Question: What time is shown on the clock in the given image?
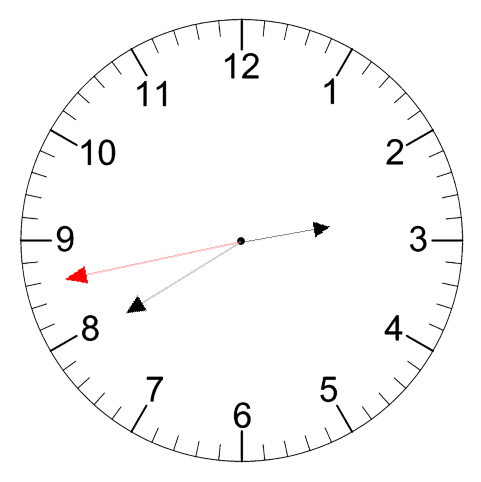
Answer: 02:39:43